Question: I would like to know if it's possible to create an Intent that makes the gallery cropper show wallpaper highlighting. This feature has been introduced in Honeycomb. To get an idea of what I'm looking for have a look at the tablet on the image (the three blue rectangles).
I had a look at the <URL> of the ICS gallery app, but I couldn't find what I'm looking for.

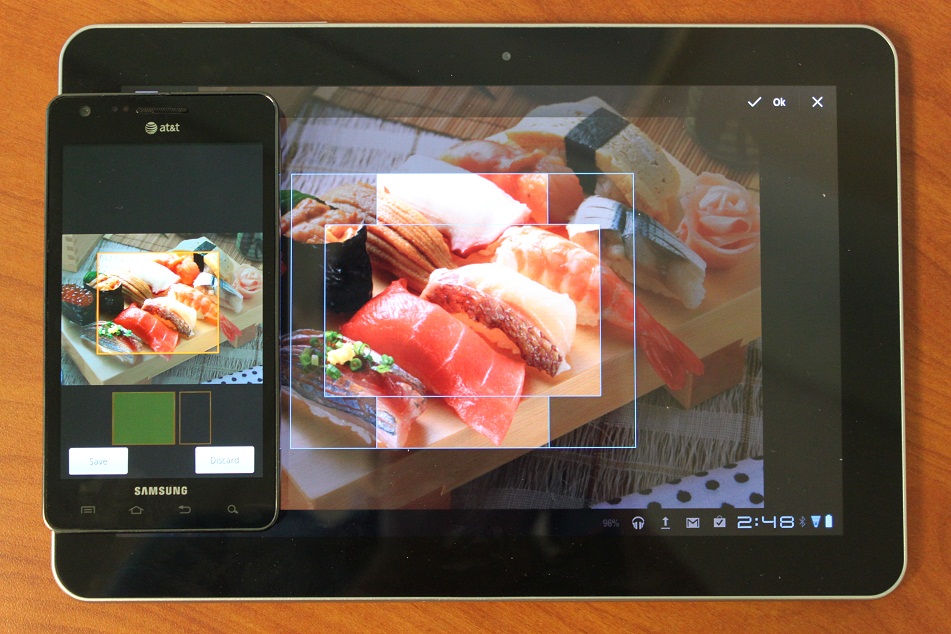
Answer: > I would like to know if it's possible to create an Intent that makes
the gallery cropper show wallpaper highlighting.
Assuming you want your app to behave properly across all Android devices, the answer is no. Neither the cropping activity nor the highlighted crop-view is part of the public API; both are internal to the Gallery 3D app. In other words, you could spend all the time in the world trying to find an 'Intent' action to get this to magically work for you, but the fact is that some devices simply won't support it. For example, many devices, such as the HTC Sense and Samsung Galaxy, have customized Android versions that have their own gallery app. Since these Gallery apps are specific to the companies that designed them, these devices won't necessarily have a 'CropImage' class for you to launch.
That being said, in order to guarantee that your application works across all devices, you'll have to incorporate the cropping code directly into your project. And if for some reason you find a way to launch the crop activity with an Intent, you should test to see whether the 'com.android.gallery3d' package exists at the very least, and handle it somehow.
I have included below a work-around that might help you incorporate the Android code into your project. I don't currently have access to a tablet running Honeycomb/ICS so I can't be more specific with regards to how to get it working on newer versions of Android, but I imagine it involves similar analysis and a bit of copying and pasting from the 'com.android.gallery3d' package.
---
## Reusing the "Crop Activity" on Android 2.x
I tested this on my Nexus One and just before the soft "crop-rectangle" popped up, I got the following logcat output:
'''
I/ActivityManager( 94): Starting: Intent {
act=android.intent.action.CHOOSER
cmp=android/com.android.internal.app.ChooserActivity (has extras) } from pid 558
I/ActivityManager( 94): Starting: Intent {
act=android.intent.action.ATTACH_DATA
dat=content://media/external/images/media/648
typ=image/jpeg
flg=0x3000001
cmp=com.google.android.gallery3d/com.cooliris.media.Photographs (has extras) } from pid 558
I/ActivityManager( 94): Starting: Intent {
dat=content://media/external/images/media/648
cmp=com.google.android.gallery3d/com.cooliris.media.CropImage (has extras) } from pid 558
'''
So from what I can tell, the sequence of events that occurs when you perform this action is as follows:
1. You navigate to an image in the gallery and select "set as...". An ActivityChooser pops up and you select "Wallpaper".
2. This selection fires an Intent with action ATTACH_DATA and component com.cooliris.media.Photographs, which is a class in the Android framework that serves as a "wallpaper picker" for the camera application; it just redirects to the standard pick action. Since we have given the Intent a URI that specifies the image to set as the wallpaper, this class will inevitably execute the following code (see the class's onResume method): Intent intent = new Intent();
intent.setClass(this, CropImage.class);
intent.setData(imageToUse);
formatIntent(intent);
startActivityForResult(intent, CROP_DONE);
3. This fires another Intent that starts the CropImage Activity... this is where you specify the cropped area using the soft-rectangle. When you specify the crop, the result is set to RESULT_OK with requestCode = CROP_DONE. The Photographs Activity switch-cases over these two constants and then sets the wallpaper accordingly (see the Photographs class's onActivityResult method).
Unfortunately, for whatever reason the Android team decided to removed these functionalities from the SDK beginning with API 4 (Android v1.6)... so if you wanted to fire an 'Intent' to perform these exact sequence of events, it would require you to sift through the <URL> but it is definitely possible.
Here is a <URL> into your project as opposed to the entire 'com.cooliris.media' package. These classes together should be enough to correctly fire up the 'CropImage' Activity, but you will have to set the wallpaper manually upon the 'CropImage' Activity's result.
Also note that the sample code provided assumes that you want to crop immediately after a picture is taken by the camera. In order to, for example, start the 'CropImage' Activity with a pre-selected image from the gallery, you'd call,
'''
Intent i = new Intent(Intent.ACTION_PICK, android.provider.MediaStore.Images.Media.EXTERNAL_CONTENT_URI);
startActivityForResult(i, ACTIVITY_SELECT_IMAGE);
'''
and then in 'onActivityResult', (if 'requestCode == ACTIVITY_SELECT_IMAGE' and 'resultCode == RESULT_OK'), launch the 'CropImage' Activity with the Uri data given in the 'onActivityResult''s third argument (see the sample code for an example on how to launch the Activity).
If anything, hopefully this will help point you in the right direction. Let me know how it goes and leave a comment if you want me to clarify anything.